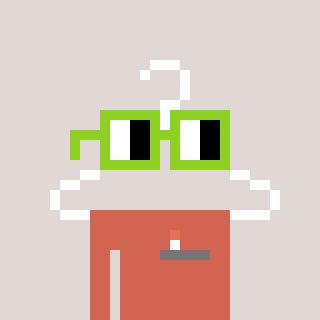
a pixel art character with square light green glasses, a hanger-shaped head and a peachy-colored body on a warm background